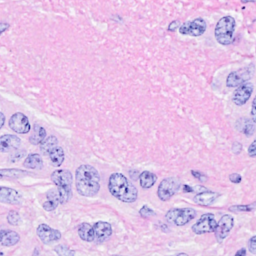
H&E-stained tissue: Breast